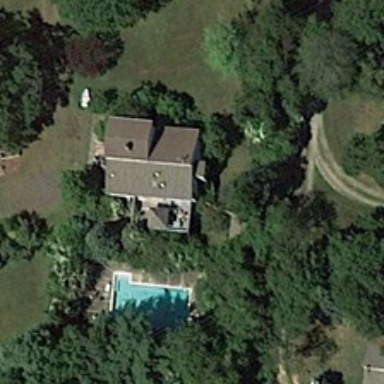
A building with a swimming pool is surrounded by many green trees .